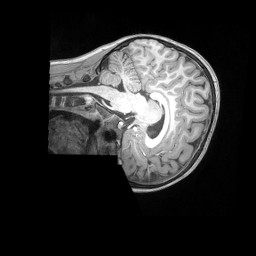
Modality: T1w
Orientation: sagittal
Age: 5
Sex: male
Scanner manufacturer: siemens
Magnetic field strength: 3 T
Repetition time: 2.53 s
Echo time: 0.00164 s